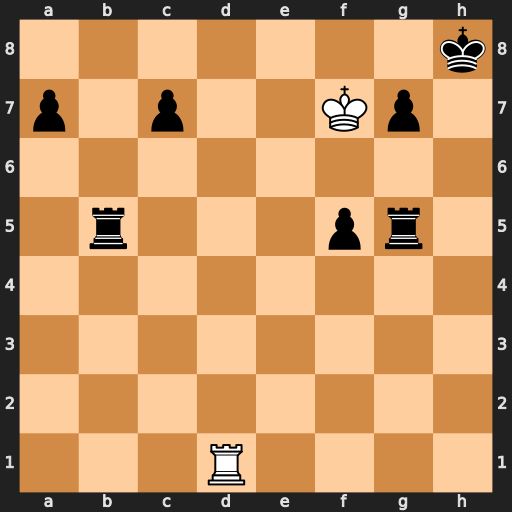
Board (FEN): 7k/p1p2Kp1/8/1r3pr1/8/8/8/3R4
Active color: w
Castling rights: -
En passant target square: -
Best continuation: Rh1+ Rh5 Rxh5#